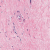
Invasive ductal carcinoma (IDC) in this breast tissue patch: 0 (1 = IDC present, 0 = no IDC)